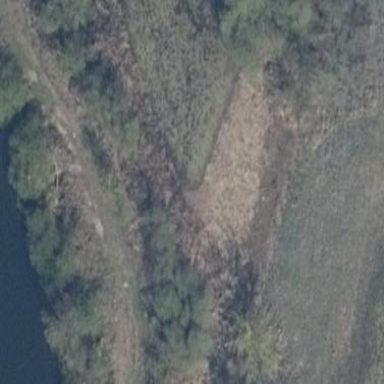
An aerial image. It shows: Area covered in scrub vegetation.